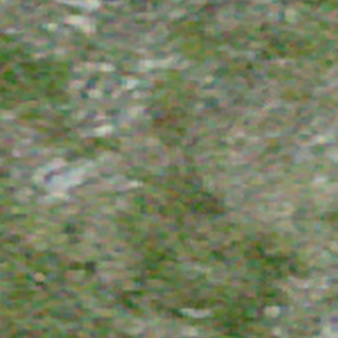
Label: other